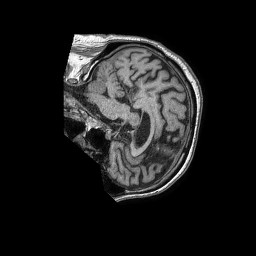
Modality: T1w
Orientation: sagittal
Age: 79
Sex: male
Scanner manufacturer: philips
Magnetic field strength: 1.5 T
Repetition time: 0.007805 s
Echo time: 0.00362 s